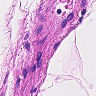
Metastatic tissue present: no